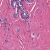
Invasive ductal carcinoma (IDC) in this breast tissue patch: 0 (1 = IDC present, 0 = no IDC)